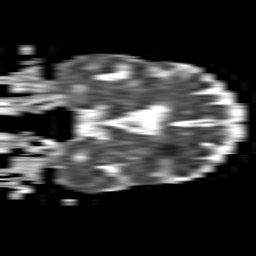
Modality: ADC
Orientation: coronal
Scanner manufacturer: philips
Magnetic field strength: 1.5 T
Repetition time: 3.136 s
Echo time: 0.06922 s